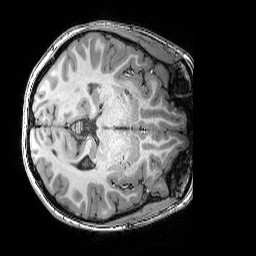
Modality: T1w
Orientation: axial
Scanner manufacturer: siemens
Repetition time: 2.25 s
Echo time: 0.00418 s